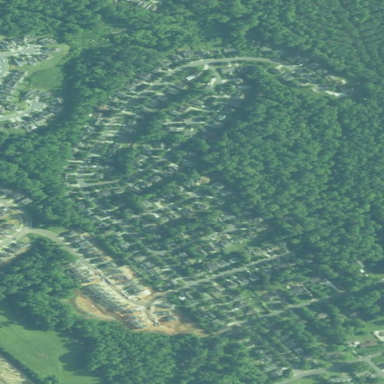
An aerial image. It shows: This residential area consists of single-family homes.